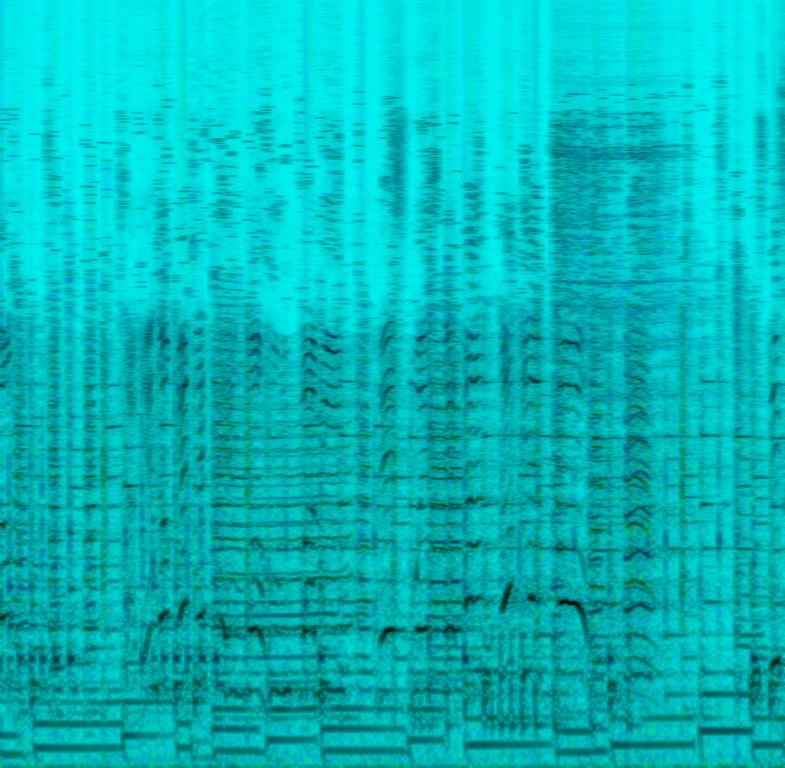
The Regional Mexican song features a passionate female vocal singing over groovy piano melody, wide muffled brass section melody layered with soft crashes and percussive elements. The recording is low quality and vintage, but it still sounds passionate and emotional - like something you would dance to in a latin pub.